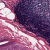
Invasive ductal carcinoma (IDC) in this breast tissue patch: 0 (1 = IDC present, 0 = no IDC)